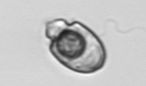
Label: Amphidinium